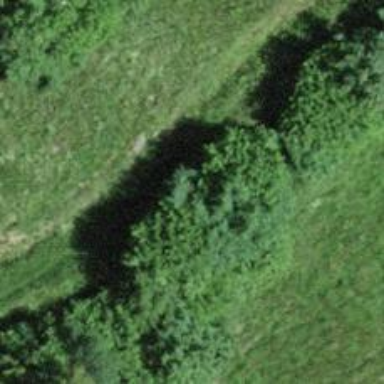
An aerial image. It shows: Hedge barrier.